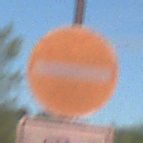
Verkehrszeichen: VerbotDerEinfahrt
Zusatzzeichen unten: MehrspurigeFahrzeugeFrei2
Umgebung: Outdoor, Nature
Tageszeit: MorningAfternoon
Wetter: Clear
Licht: Natural
Jahreszeit: NotSpecified
Kontrast: HighContrast